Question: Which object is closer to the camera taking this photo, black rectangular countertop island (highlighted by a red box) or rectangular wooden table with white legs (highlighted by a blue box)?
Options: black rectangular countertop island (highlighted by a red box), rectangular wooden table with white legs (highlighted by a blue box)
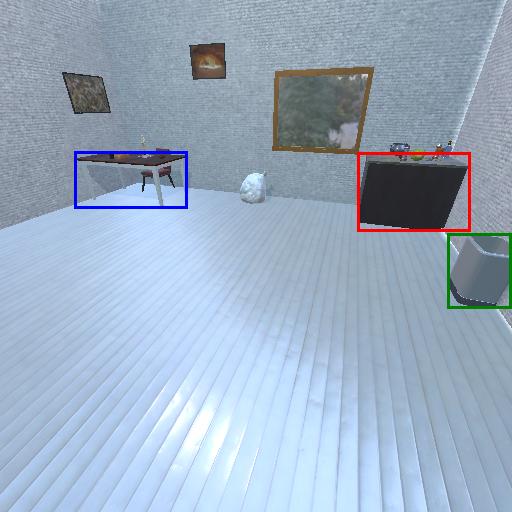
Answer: black rectangular countertop island (highlighted by a red box)